【题型】解答题　【知识点】解析几何　【难度】medium
已知曲线$C_1:\frac{x^2}{a^2} + y^2 = 1(y < 0)$，$C_2:\frac{x^2}{a^2} + \frac{y^2}{16} = 1(y \ge 0)$，两曲线的离心率均为$\frac{\sqrt{3}}{2}$，其中$1 < a < 4$，$A_1$，$A_2$分别是$C_1$的左、右顶点。

(1) 分别求$C_1$，$C_2$的方程。

(2) 已知$Q$是$C_1$上一点，$A_1Q$，$A_2Q$分别交直线$x = 2$和$x = -2$于$M$，$N$两点，以$MN$为直径的圆记为圆$D$。

(i) 判断圆$D$是否过定点。若过定点，求出定点的坐标；若不过，请说明理由。
【解答】
【答案】(1) 曲线$C_1:\frac{x^2}{4} + y^2 = 1(y < 0)$，曲线$C_2:\frac{x^2}{4} + \frac{y^2}{16} = 1(y \ge 0)$；

(2) (i) 圆$D$过定点$(0,0)$。

【解析】(1) 因为$1 < a < 4$，则$1 < a^2 < 16$，可知曲线$C_1$的焦点在$x$轴上，曲线$C_2$的焦点在$y$轴上；

对于曲线$C_1:\frac{x^2}{a^2} + y^2 = 1(y < 0)$，$e_1 = \sqrt{1 - \frac{1}{a^2}} = \frac{\sqrt{3}}{2}$，解得：$a = 2$；

对于曲线$C_2:\frac{x^2}{a^2} + \frac{y^2}{16} = 1(y \ge 0)$，$e_2 = \sqrt{1 - \frac{a^2}{16}} = \frac{\sqrt{3}}{2}$，解得：$a = 2$；

即$a^2 = 4$，所以曲线$C_1:\frac{x^2}{4} + y^2 = 1(y < 0)$，曲线$C_2:\frac{x^2}{4} + \frac{y^2}{16} = 1(y \ge 0)$。

(2) (i) 由题意可知：$A_1(-2,0)$，$A_2(2,0)$，

设$Q(x_0,y_0)(-1 \le y_0 < 0)$，因为$Q$在$C_1$上，则$\frac{x_0^2}{4} + y_0^2 = 1$，可得$x_0^2 = 4 - 4y_0^2$，

直线$A_1Q$的方程为$y = \frac{y_0}{x_0 + 2}(x + 2)$，令$x = 2$得：$y = \frac{4y_0}{x_0 + 2}$，即$M\left(2,\frac{4y_0}{x_0 + 2}\right)$；

直线$A_2Q$的方程为$y = \frac{y_0}{x_0 - 2}(x - 2)$，令$x = -2$得：$y = \frac{4y_0}{2 - x_0}$，即$N\left(-2,\frac{4y_0}{2 - x_0}\right)$；

则$\frac{\frac{4y_0}{x_0 + 2} + \frac{4y_0}{2 - x_0}}{2} = \frac{8y_0}{4 - x_0^2} = \frac{2}{y_0}$，

且
$
|MN| = \sqrt{(2+2)^2 + \left(\frac{4y_0}{x_0+2} - \frac{4y_0}{2-x_0}\right)^2}
= \sqrt{16 + \left(\frac{8x_0y_0}{4-x_0^2}\right)^2}
= \sqrt{16 + \frac{64(4-4y_0^2)y_0^2}{(4y_0^2)^2}}
= \sqrt{\frac{16}{y_0^2}} = $$-\frac{4}{y_0},
$
可知圆$D$的圆心为$D\left(0,\frac{2}{y_0}\right)$，半径$r = \frac{1}{2}|MN| = -\frac{2}{y_0}$，

则圆$D$的方程为：
$$
x^2 + \left(y - \frac{2}{y_0}\right)^2 = \frac{4}{y_0^2},
$$
整理可得
$$
x^2 + y^2 - \frac{4}{y_0}y = 0,
$$

令$y = 0$得$x = 0$，所以圆$D$过定点$O(0,0)$。
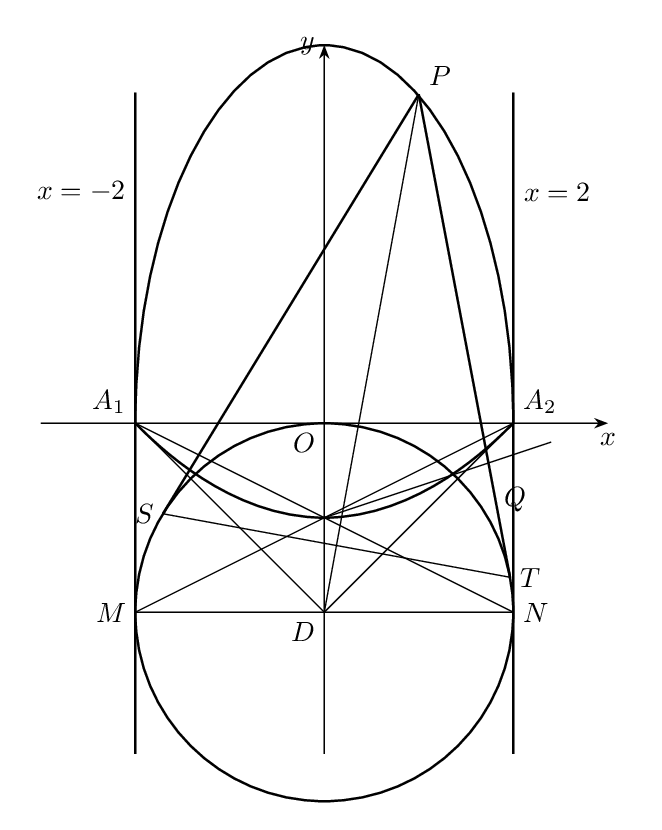